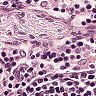
Metastatic tissue present: no